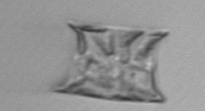
Label: Eucampia